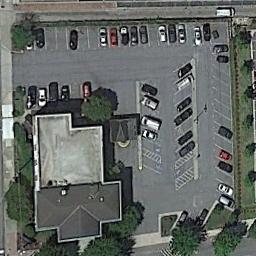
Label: parking_lot